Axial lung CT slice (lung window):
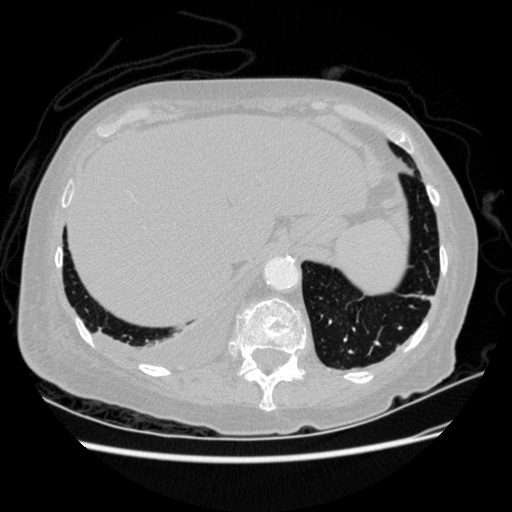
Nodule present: no